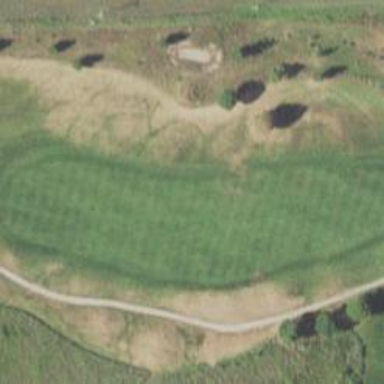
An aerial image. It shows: Golf hole.